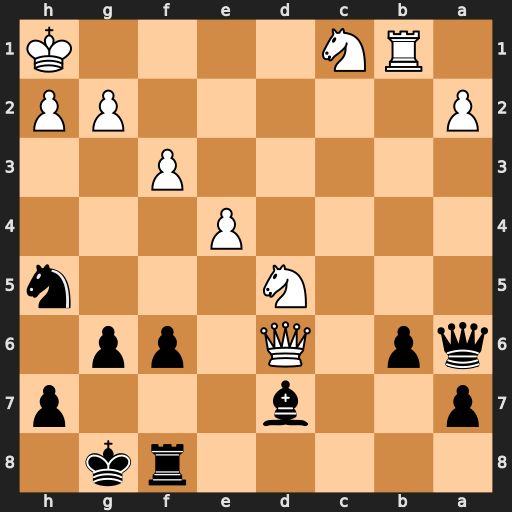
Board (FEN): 5rk1/p2b3p/qp1Q1pp1/3N3n/4P3/5P2/P5PP/1RN4K
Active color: b
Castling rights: -
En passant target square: -
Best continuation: Qf1#